Question: When I pre-added a button to the NSCollectionViewItem's view, I can bind its action in the inspector:

Which works without problem.
Now I'd like to create that button programmatically within the view's 'mouseDown:', what should I assign to the 'bind:' option for the same result as the "Bind to: Collection View Item" in inspector?
Here's the code: (Swift)
'''
aButton!.bind(
"argument",
toObject: ???, // <- what should I set here?
withKeyPath: "representedObject",
options: options
)
'''
I was able to do it by subclassing then override 'newItemForRepresentedObject:' to assign the to the subclass view.
Still like to know if there are ways without subclassing .
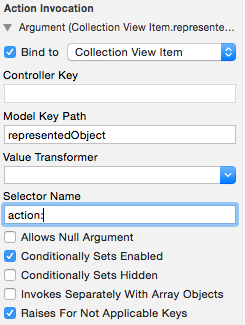
Answer: You should bind to the 'NSCollectionViewItem' instance which owns the view of which the button is a descendant.
From what context are you creating the button and trying to bind it? Is this in a controller of the collection view? Or is it in the collection view item itself (which is a controller of the collection view item view)? Or perhaps it's in custom view class, although that would be a bit strange.
From the controller of the collection view, you can use '-itemAtIndex:' to get the relevant collection view item.
From the collection view item, you would just use 'self'. However, in this case bindings don't really get you much. You might as well just set the button's 'target' and 'action' and do something with the 'representedObject' in the action method.
If you're doing this from a view, then you need a way to obtain a reference to the collection view item. You should add a weak outlet on the view that you connect to the collection view item in the NIB. Then, you would use that outlet to get the collection view item for that 'bind()' call.